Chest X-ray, PA view. Patient: 60 years old, sex F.
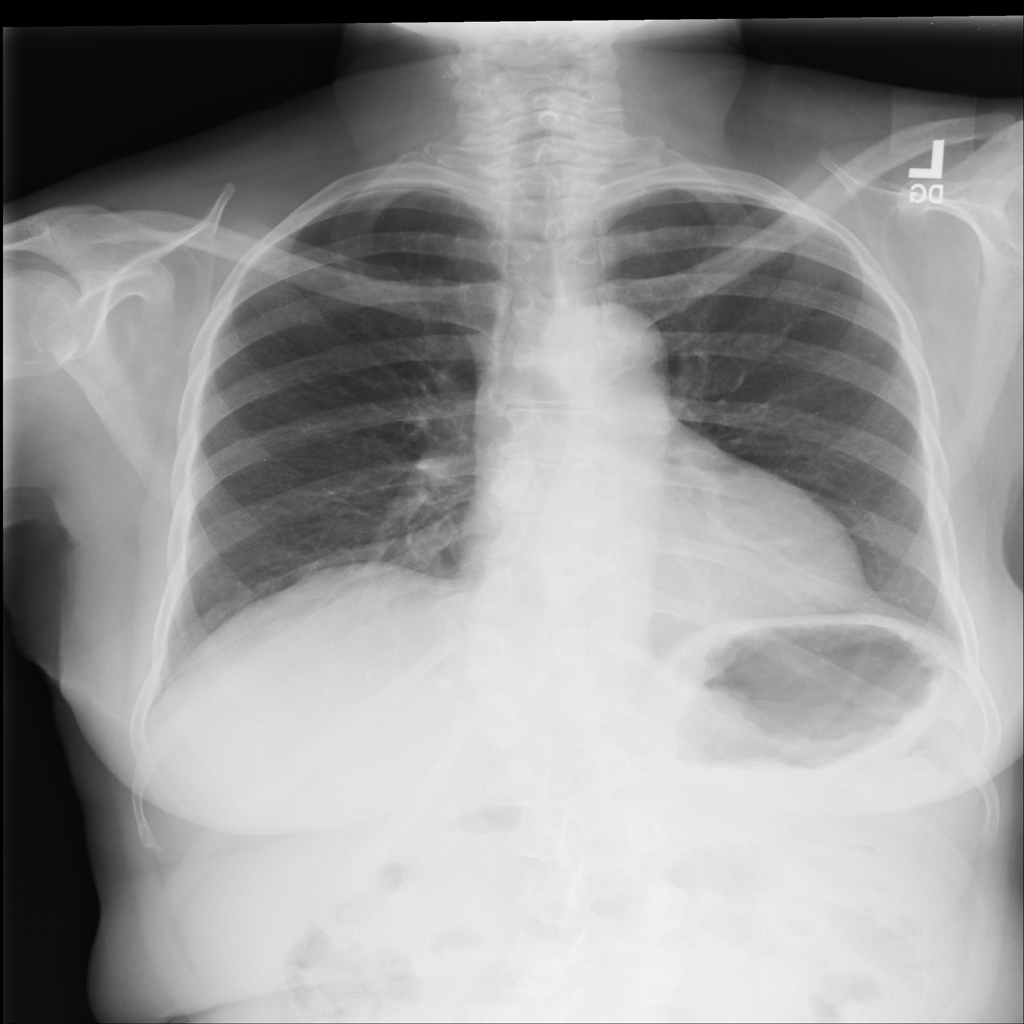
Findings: No Finding